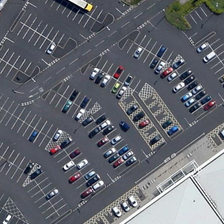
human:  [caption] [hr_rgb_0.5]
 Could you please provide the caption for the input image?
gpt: many cars are in a parking lot with many empty parking spaces .

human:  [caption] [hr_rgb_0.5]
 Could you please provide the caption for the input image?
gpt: many cars are in a parking lot with many empty parking spaces .

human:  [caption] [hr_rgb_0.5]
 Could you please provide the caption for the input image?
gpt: many cars are in a parking lot with many empty parking spaces .

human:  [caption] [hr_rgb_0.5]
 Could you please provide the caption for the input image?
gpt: many cars are in a parking lot with many empty parking spaces .

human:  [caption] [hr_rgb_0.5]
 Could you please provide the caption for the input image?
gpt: many cars are in a parking lot with many empty parking spaces .